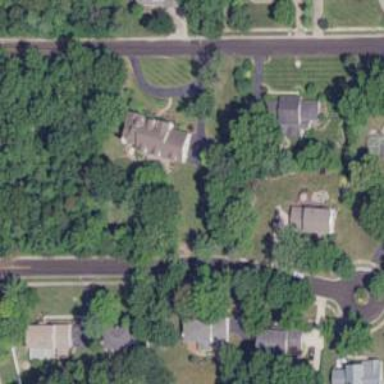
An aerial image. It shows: Single-family residential area.